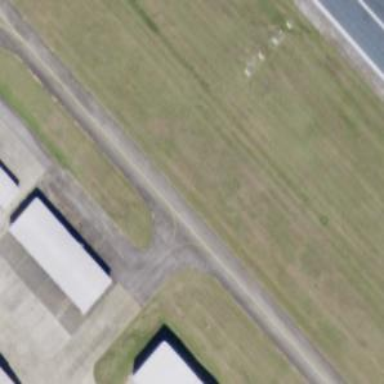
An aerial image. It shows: Asphalt taxiway at the airport.